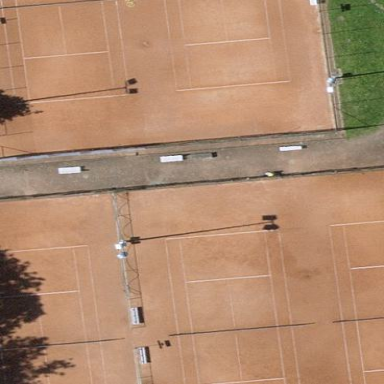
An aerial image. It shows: Sports centre dedicated to tennis.